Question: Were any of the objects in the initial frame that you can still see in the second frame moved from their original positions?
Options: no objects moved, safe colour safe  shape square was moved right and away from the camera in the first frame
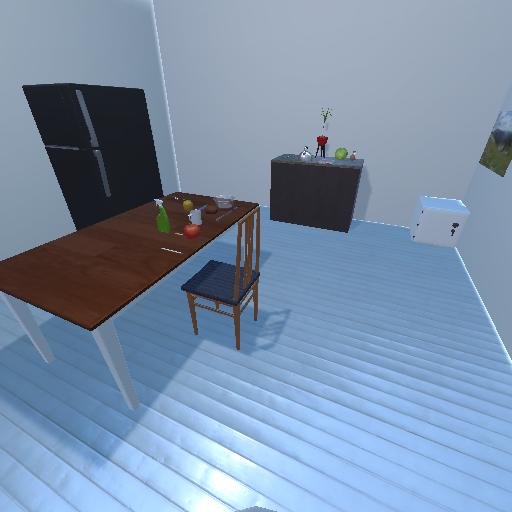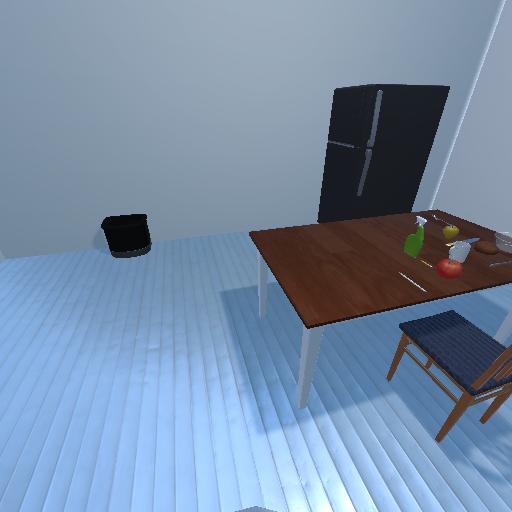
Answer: no objects moved